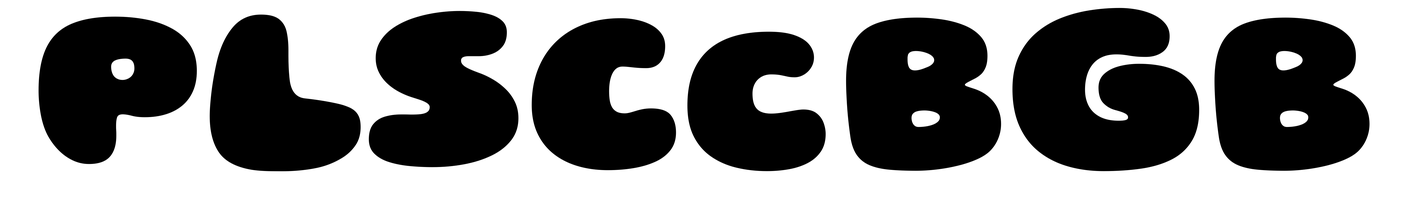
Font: Gluten_Black